Aerial crown-view tile of a tropical tree (Barro Colorado Island, Panama), acquired 20240813:
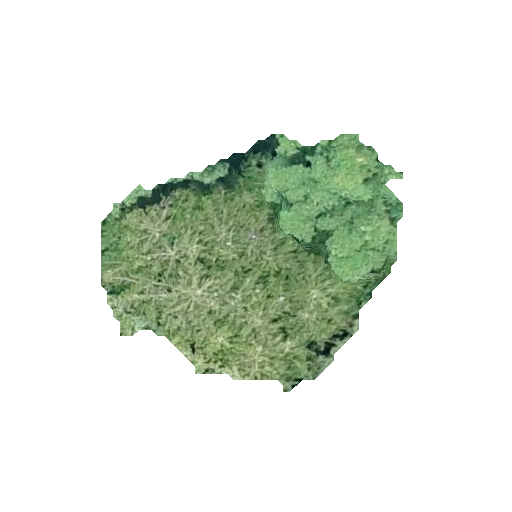
Species: Quararibea stenophylla
GBIF accepted scientific name: Quararibea stenophylla
Crown area: 82.605 m²